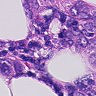
Metastatic tissue present: yes